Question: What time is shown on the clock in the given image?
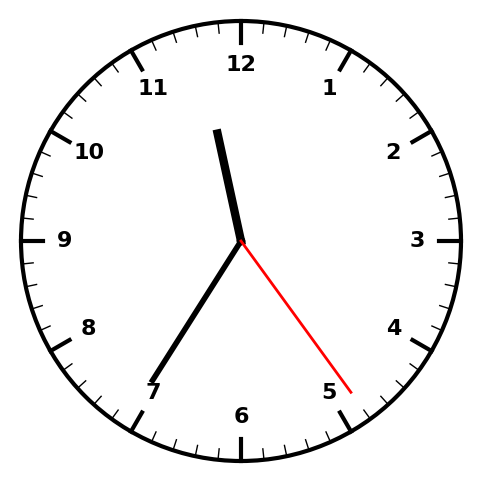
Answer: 11:35:24